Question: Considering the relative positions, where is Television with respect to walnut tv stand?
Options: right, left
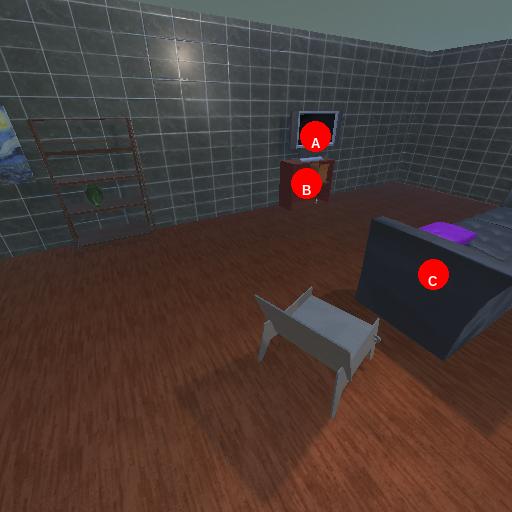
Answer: right